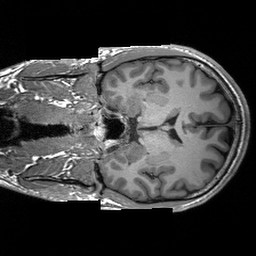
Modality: T1w
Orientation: coronal
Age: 24
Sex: male
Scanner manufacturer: siemens
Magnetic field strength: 3 T
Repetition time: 2.3 s
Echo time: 0.00233 s